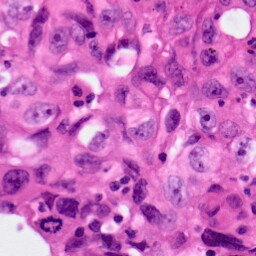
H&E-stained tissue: Lung